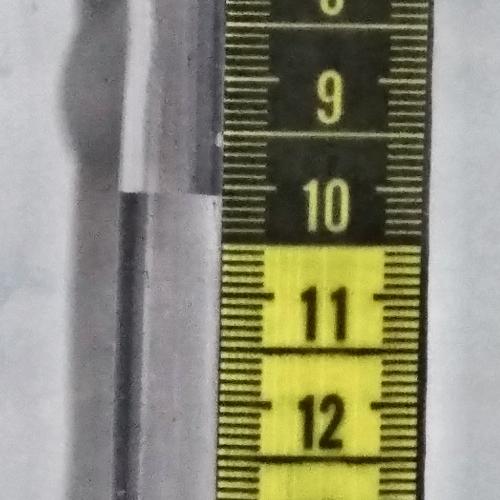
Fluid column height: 10.1 cm